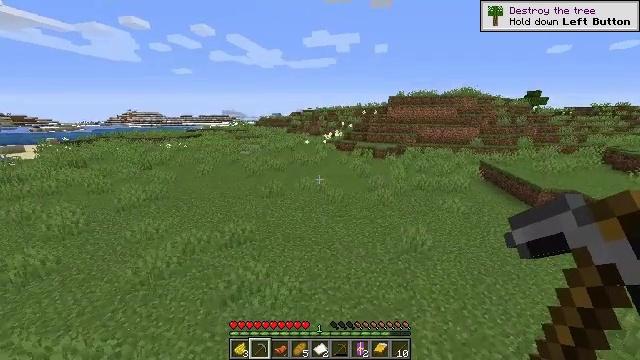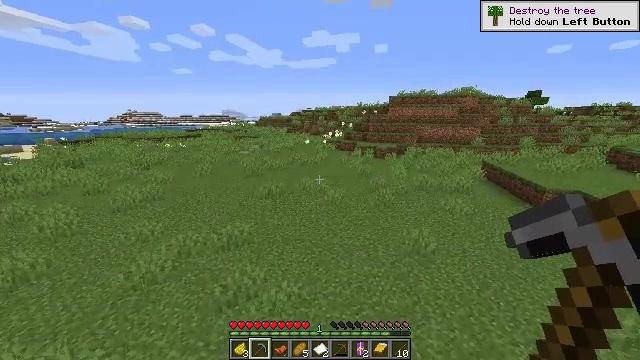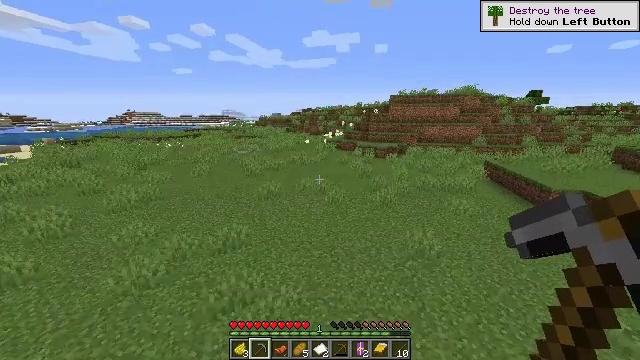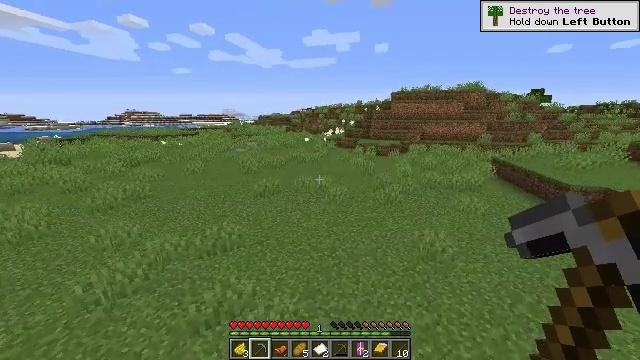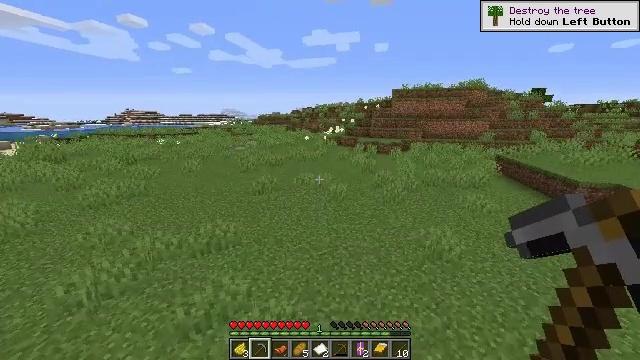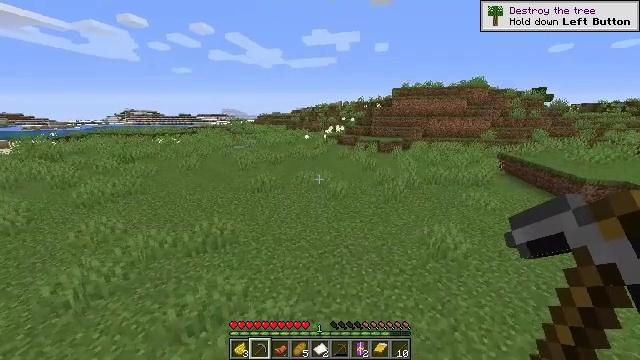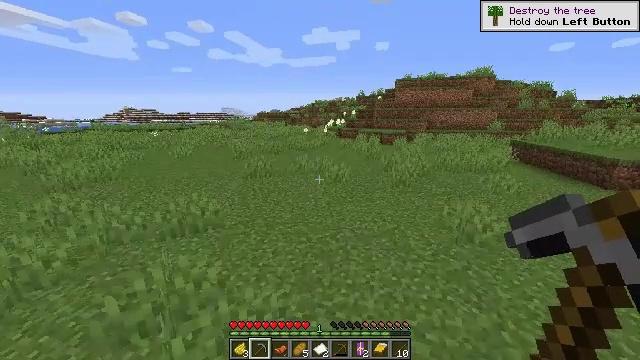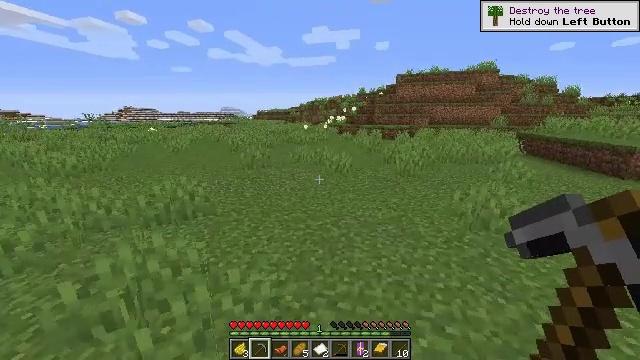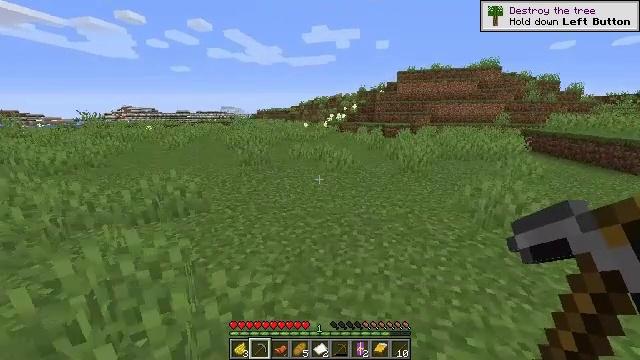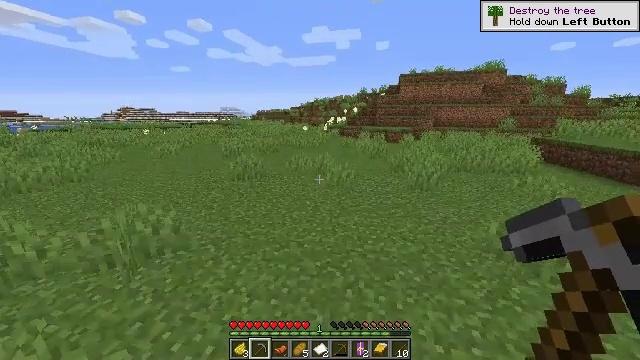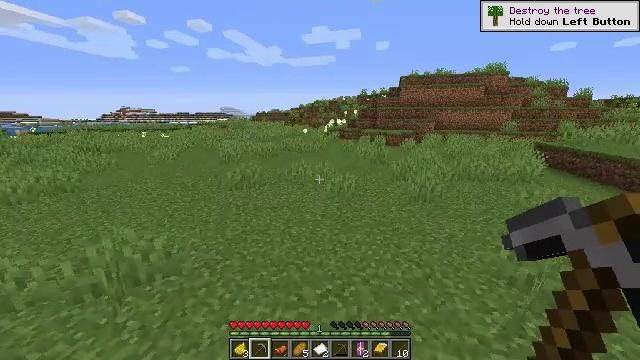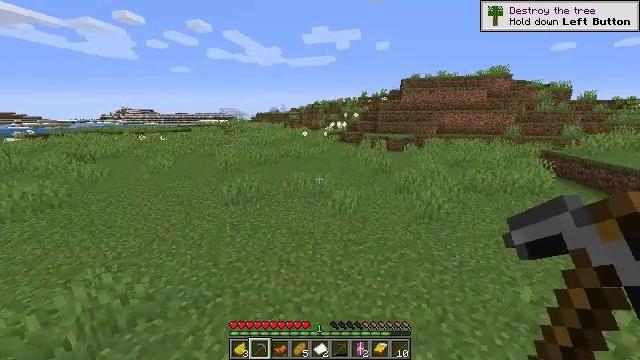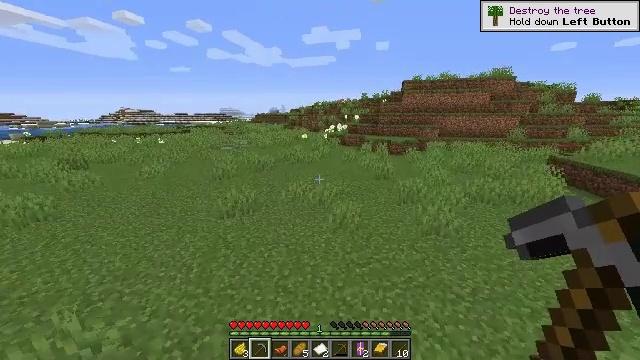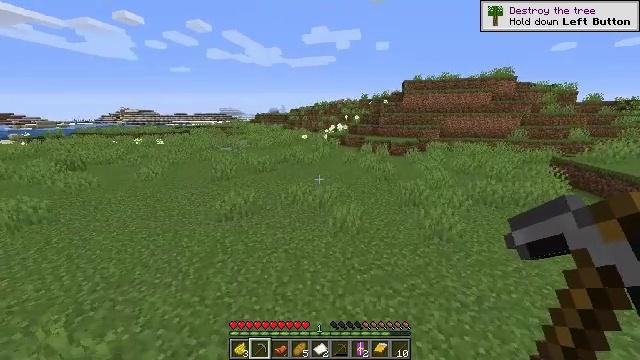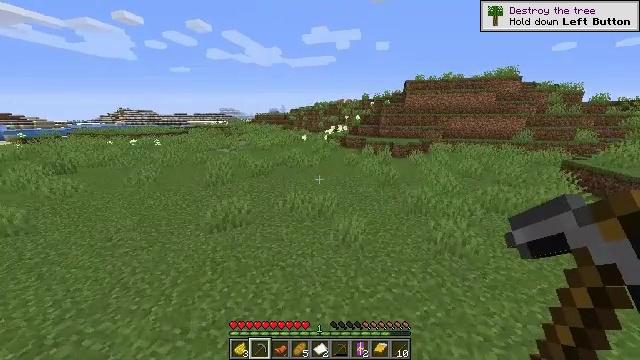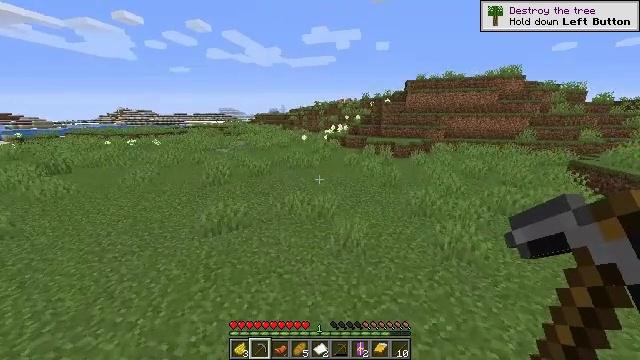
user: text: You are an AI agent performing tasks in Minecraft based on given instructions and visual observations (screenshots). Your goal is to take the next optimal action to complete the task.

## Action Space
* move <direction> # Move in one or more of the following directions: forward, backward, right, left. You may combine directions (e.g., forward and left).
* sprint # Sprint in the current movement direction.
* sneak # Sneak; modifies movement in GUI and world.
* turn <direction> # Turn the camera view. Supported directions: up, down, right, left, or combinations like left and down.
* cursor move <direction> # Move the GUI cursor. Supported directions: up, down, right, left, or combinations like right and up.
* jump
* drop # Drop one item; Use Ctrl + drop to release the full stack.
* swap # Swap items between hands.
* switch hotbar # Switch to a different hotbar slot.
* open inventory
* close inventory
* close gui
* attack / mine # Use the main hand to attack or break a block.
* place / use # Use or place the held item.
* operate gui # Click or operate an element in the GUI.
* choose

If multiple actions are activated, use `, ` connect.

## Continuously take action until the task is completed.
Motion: motion action
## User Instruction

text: Break the spruce fence to collect it.
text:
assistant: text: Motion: move forward, jump
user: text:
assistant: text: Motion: move forward, jump
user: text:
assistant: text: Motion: move forward, jump
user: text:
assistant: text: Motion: move forward, jump
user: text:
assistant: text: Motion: move forward, jump
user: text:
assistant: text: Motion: move forward, jump
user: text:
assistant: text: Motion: move forward, jump
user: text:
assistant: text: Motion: move forward, jump
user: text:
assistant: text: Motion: move forward, jump
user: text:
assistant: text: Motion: move forward, jump
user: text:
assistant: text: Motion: move forward, jump
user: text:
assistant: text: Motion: move forward, jump
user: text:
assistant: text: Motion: move forward, jump
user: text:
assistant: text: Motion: move forward, jump
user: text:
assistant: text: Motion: move forward, jump
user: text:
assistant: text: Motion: move forward, jump
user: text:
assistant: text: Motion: move forward, jump
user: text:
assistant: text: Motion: move forward, jump
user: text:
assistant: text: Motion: move forward, jump
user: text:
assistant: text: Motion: move forward, jump
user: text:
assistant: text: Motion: move forward, jump
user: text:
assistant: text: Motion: move forward, jump
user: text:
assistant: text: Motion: move forward, jump
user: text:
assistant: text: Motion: move forward, jump
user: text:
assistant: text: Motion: move forward, jump
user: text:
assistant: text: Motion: move forward, jump
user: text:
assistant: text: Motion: move forward, jump
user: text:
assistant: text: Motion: move forward, jump
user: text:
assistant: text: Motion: move forward, jump
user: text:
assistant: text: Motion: move forward, jump